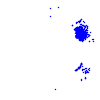
Particle: electron